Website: macys
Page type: customer-info-address
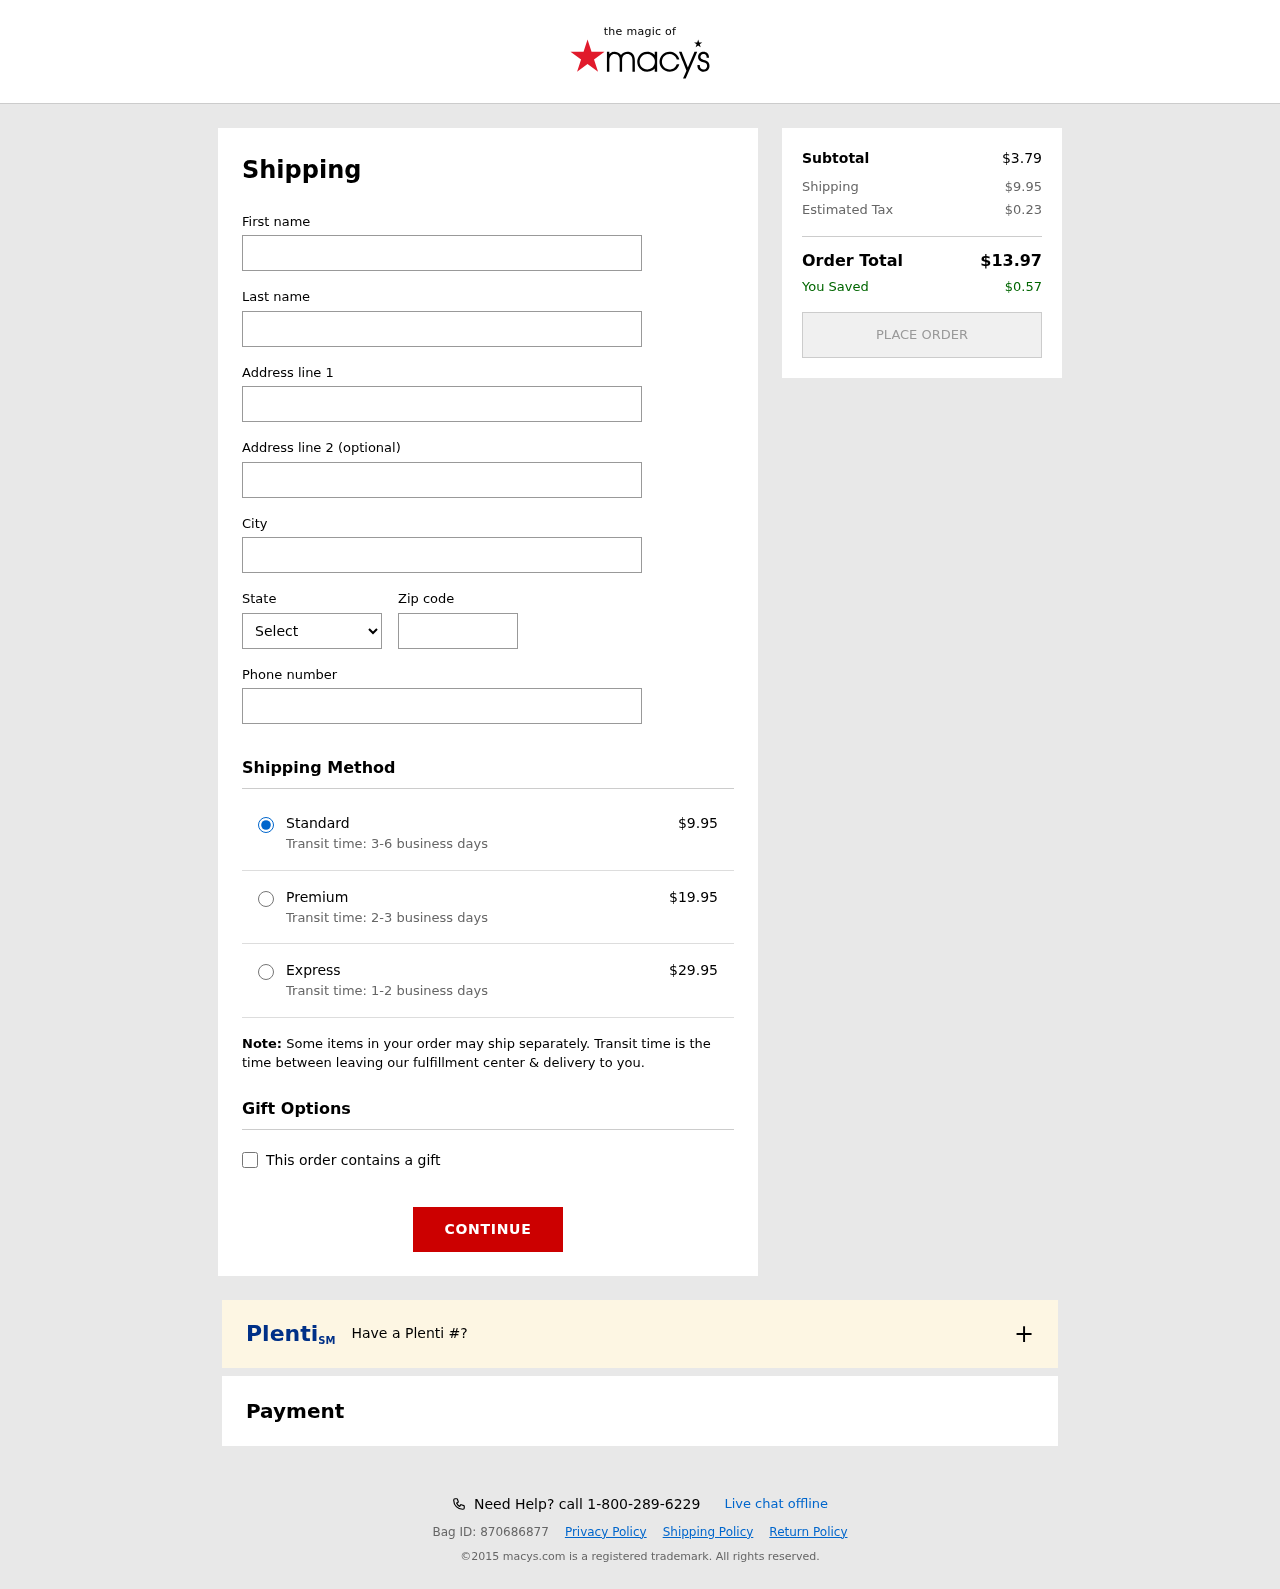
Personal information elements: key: PII_CITY
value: New Jeffreyville
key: PII_FIRSTNAME
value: Amanda
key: PII_LASTNAME
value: Garrett
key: PII_PHONE
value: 6893193489
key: PII_POSTCODE
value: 64816
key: PII_STATE_ABBR
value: CA
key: PII_STREET
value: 38054 David Vista Suite 265
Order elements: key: ORDER_SHIPPING_COST
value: $9.95
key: ORDER_SHIPPING_COST_PREMIUM
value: $19.95
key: ORDER_SHIPPING_COST_EXPRESS
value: $29.95
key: ORDER_SUBTOTAL
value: $3.79
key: ORDER_TAX
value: $0.23
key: ORDER_TOTAL
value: $13.97
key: ORDER_SAVINGS
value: $0.57